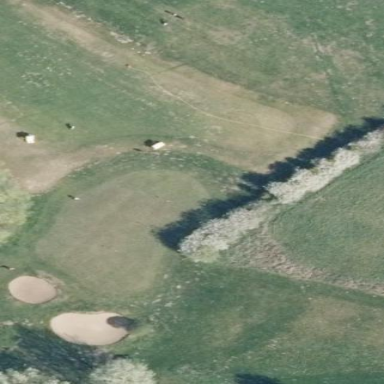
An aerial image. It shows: Golf green.